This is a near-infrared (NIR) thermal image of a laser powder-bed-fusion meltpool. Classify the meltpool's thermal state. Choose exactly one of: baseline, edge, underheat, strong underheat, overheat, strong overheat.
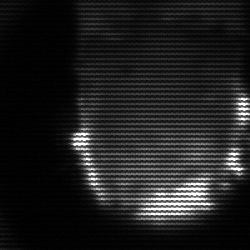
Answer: baseline